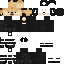
A male skeleton skin with dark skin, wearing brown bald dressed in a black suit and black pants, featuring a closed mouth.